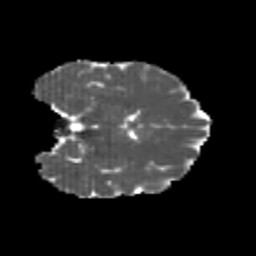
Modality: MD
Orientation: coronal
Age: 24
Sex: female
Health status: healthy
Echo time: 0.074 s